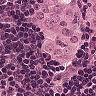
Metastatic tissue present: yes